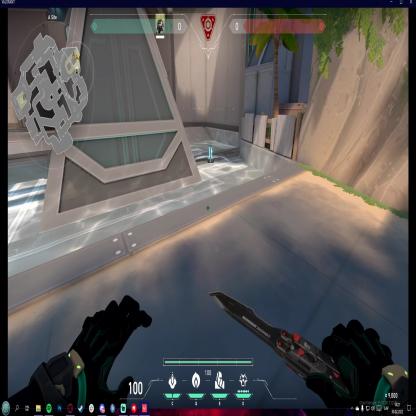
Label: planted spike